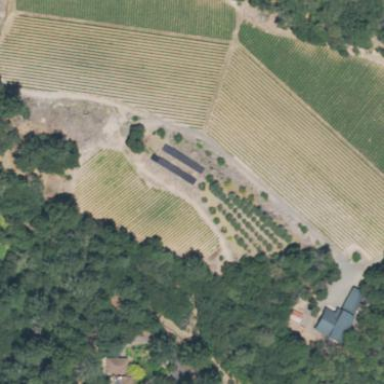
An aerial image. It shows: Vineyard with wine grapes as the main crop.